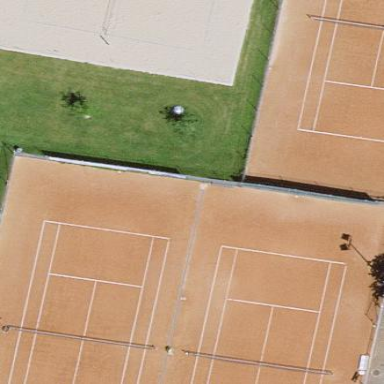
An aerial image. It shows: Sports centre with focus on tennis.